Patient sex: M
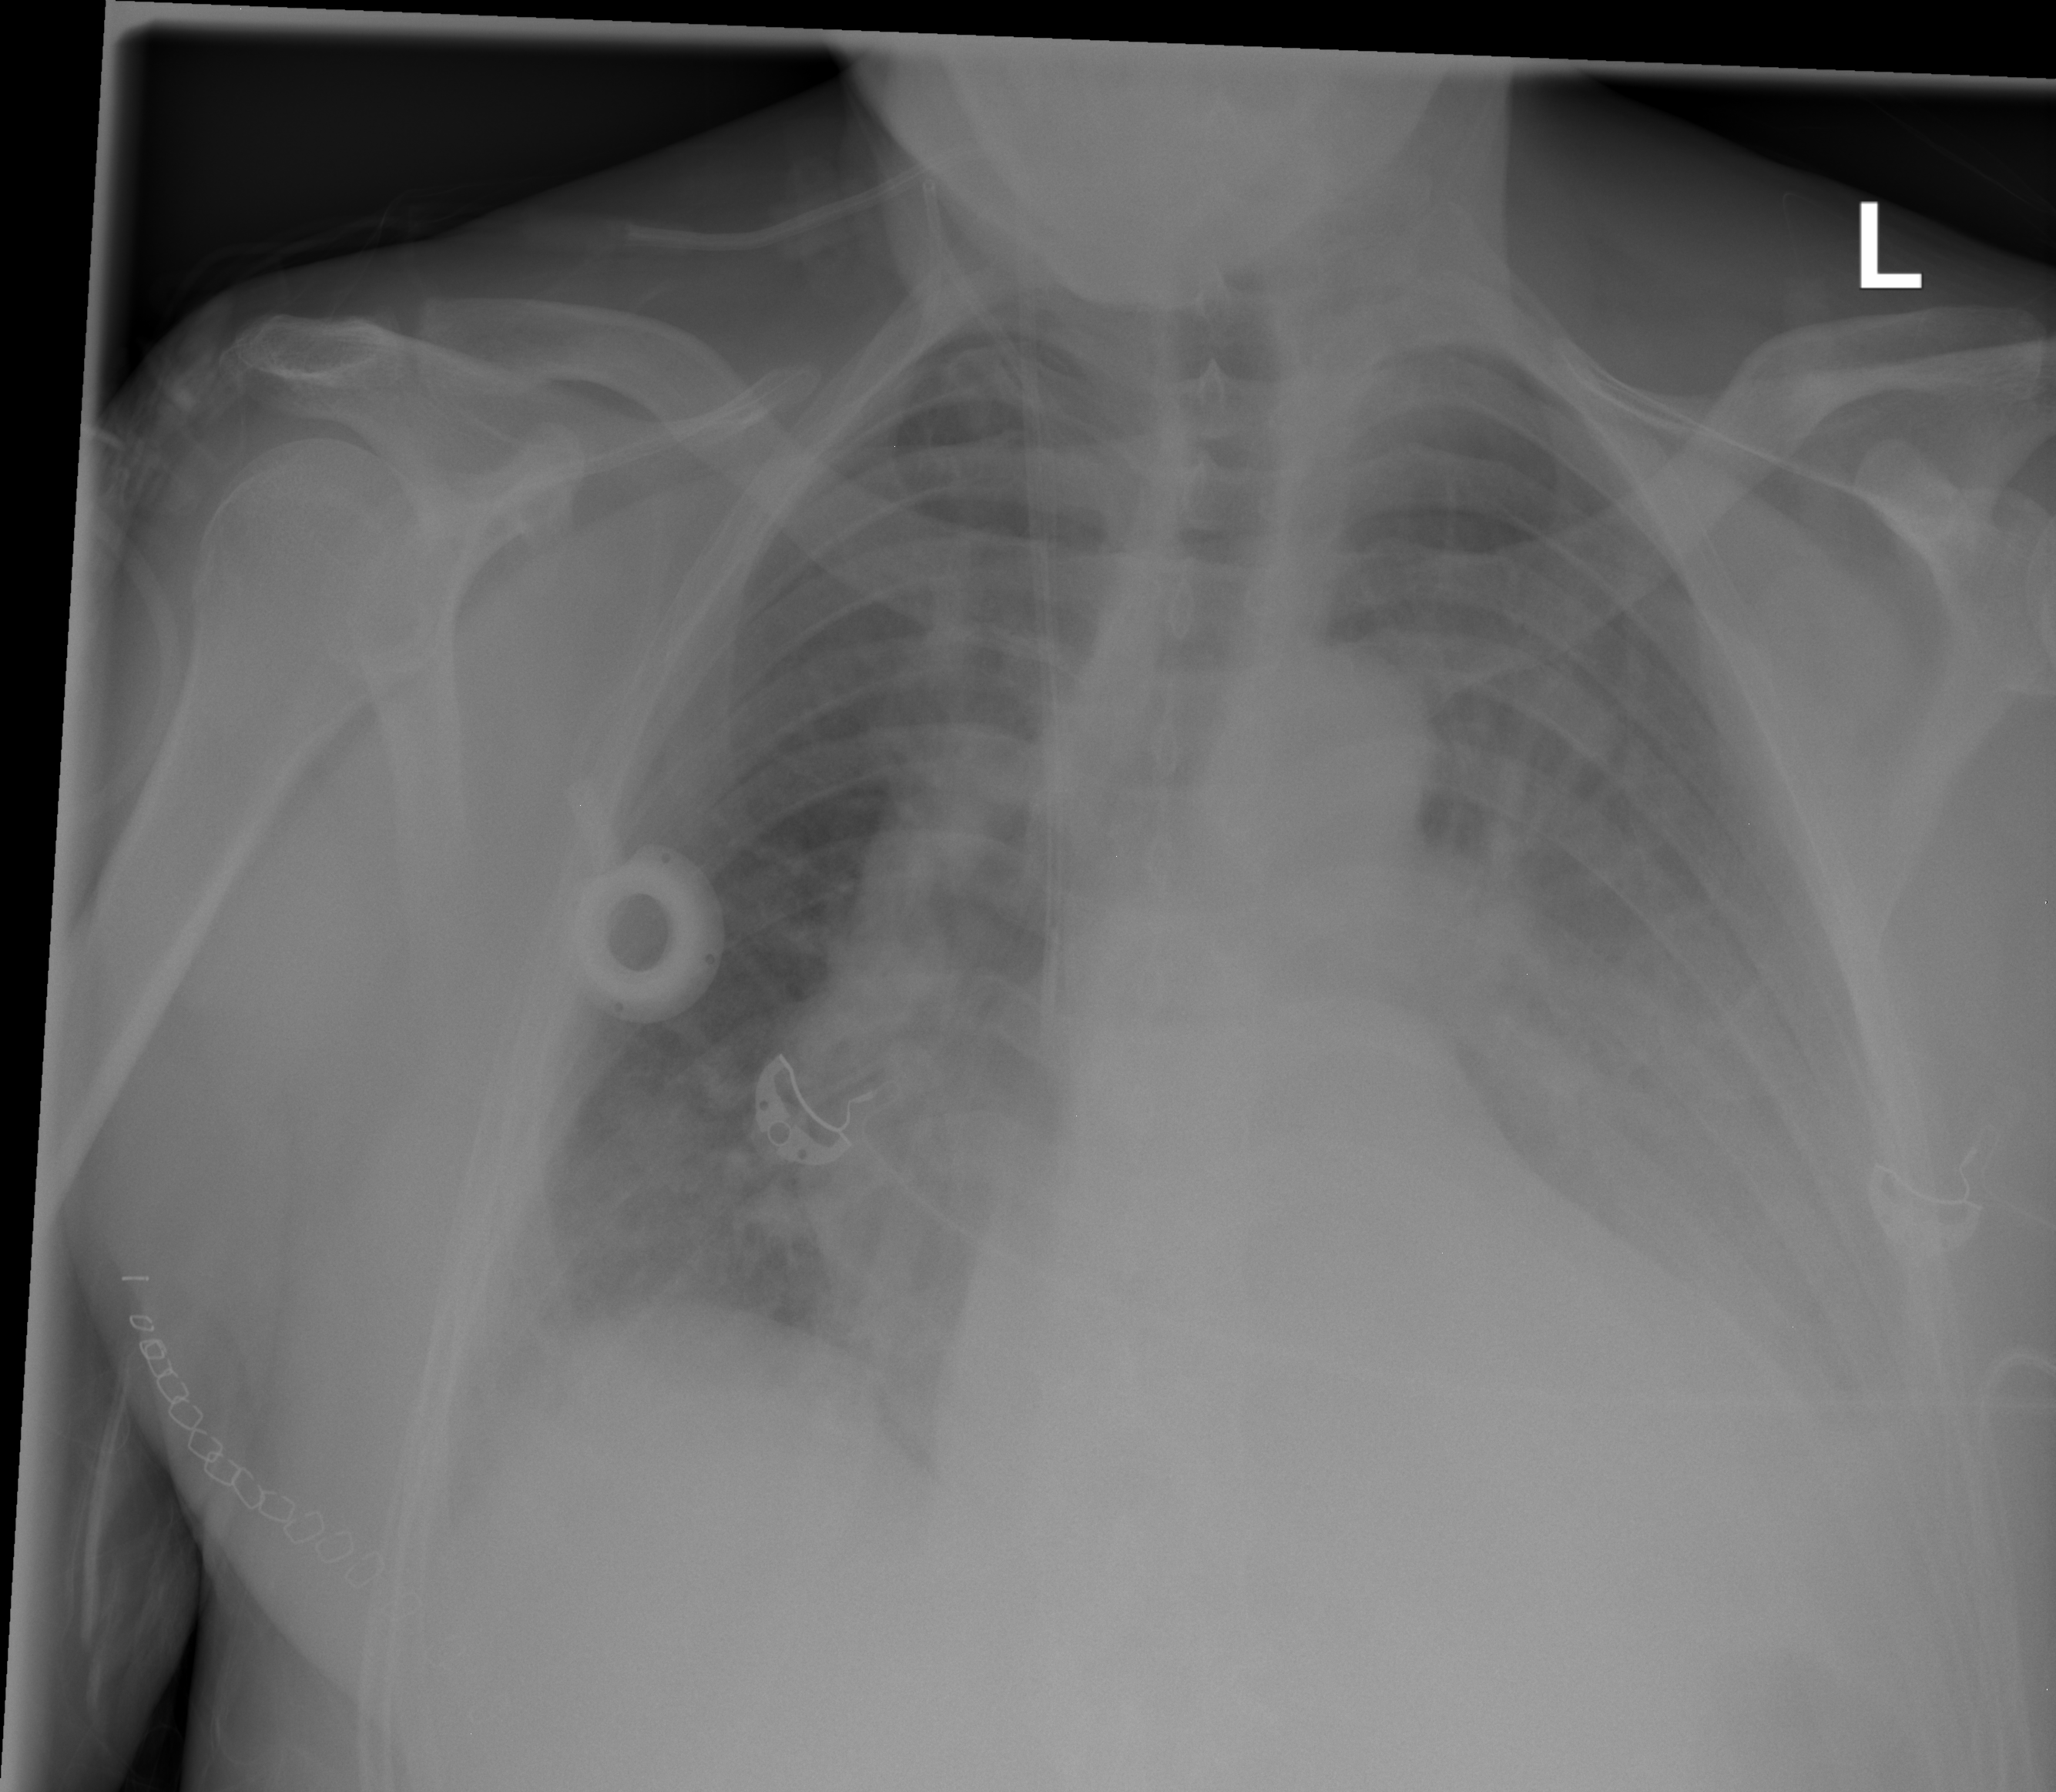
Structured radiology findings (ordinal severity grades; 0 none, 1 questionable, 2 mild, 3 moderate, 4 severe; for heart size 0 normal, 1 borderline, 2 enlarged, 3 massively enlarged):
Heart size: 2
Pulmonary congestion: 1
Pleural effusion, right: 2
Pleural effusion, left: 3
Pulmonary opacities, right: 2
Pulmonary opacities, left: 2
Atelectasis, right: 2
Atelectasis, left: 2